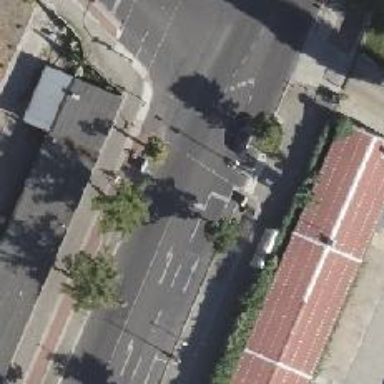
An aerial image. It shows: Secondary road with asphalt surface. There are sidewalks on both sides and track cycleway on the left.